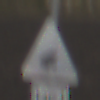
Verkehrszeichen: AmphibienwanderungLinks
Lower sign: LaengeEinerStrecke2
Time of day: MorningAfternoon
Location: Outdoor (Nature)
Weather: Overcast
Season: NotSpecified
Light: Natural